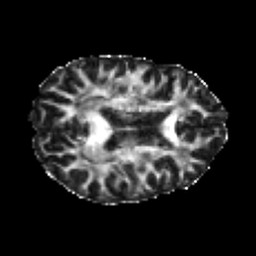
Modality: FA
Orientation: axial
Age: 26
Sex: female
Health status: healthy
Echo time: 0.074 s